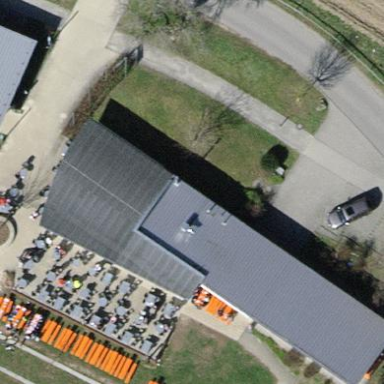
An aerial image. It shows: Restaurant building.